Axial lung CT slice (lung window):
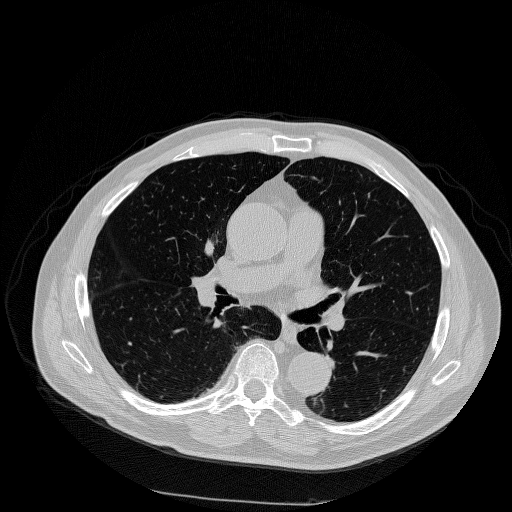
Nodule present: no